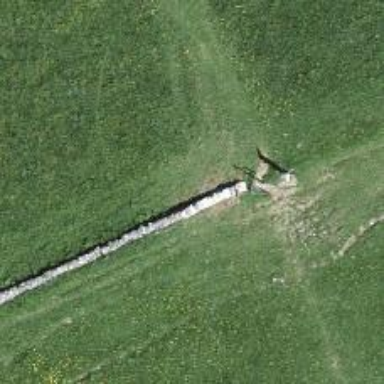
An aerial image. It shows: Kissing gate.